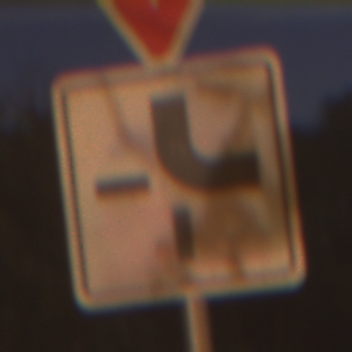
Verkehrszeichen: VerlaufVorfahrtsstrasse4
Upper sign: VorfahrtGewaehren
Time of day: Night
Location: Outdoor (Suburban)
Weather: PartlyCloudy
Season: NotSpecified
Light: Artificial